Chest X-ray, PA view. Patient: 55 years old, sex F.
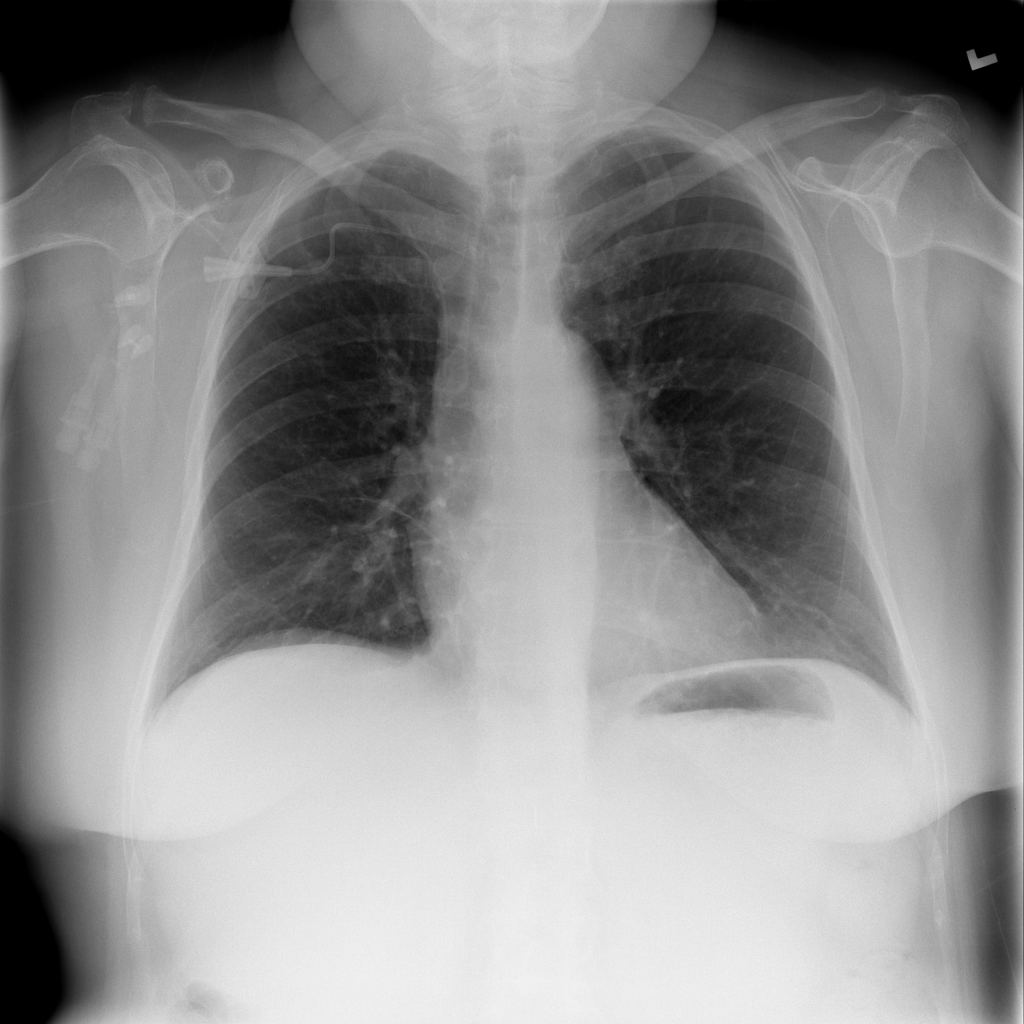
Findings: Atelectasis